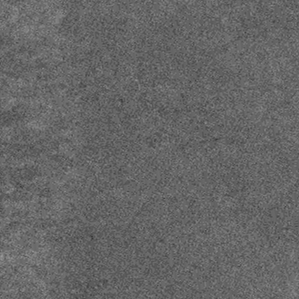
Label: frost